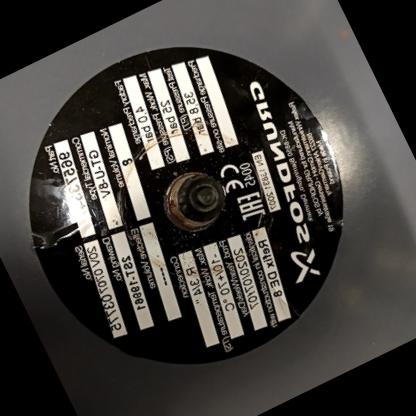
Klasa: tabliczka-znamionowa